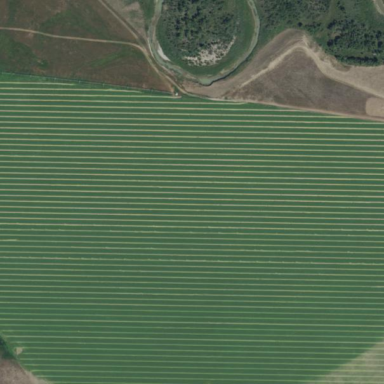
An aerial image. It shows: Farmland with pivot irrigation system.